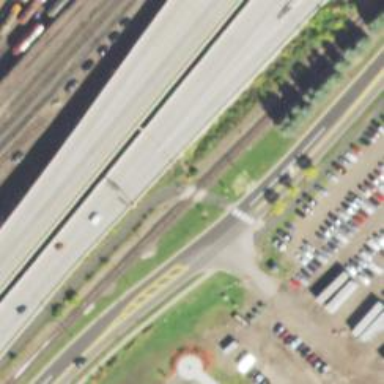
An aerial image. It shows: Railway crossing.